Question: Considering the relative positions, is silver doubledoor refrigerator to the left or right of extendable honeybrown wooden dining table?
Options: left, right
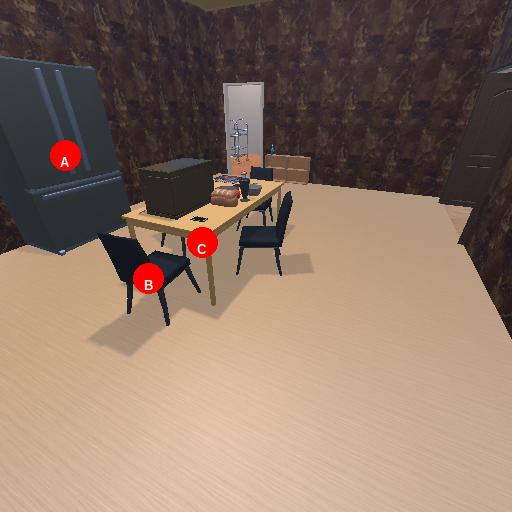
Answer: left